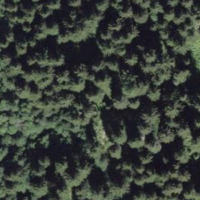
EUNIS habitat code: 44
Species observed at this site:
Oxalis acetosella